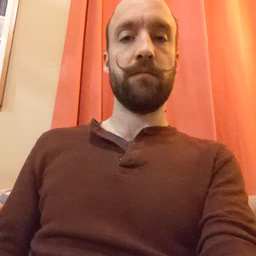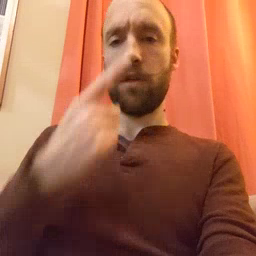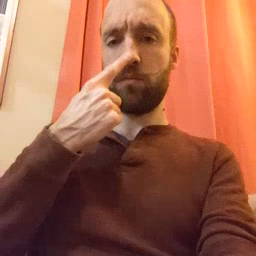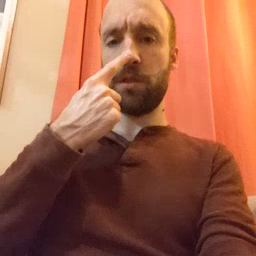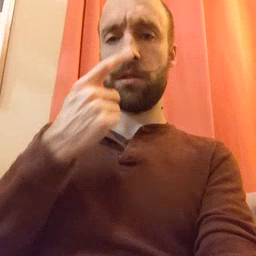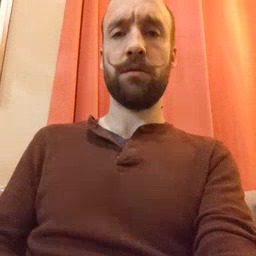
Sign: nose